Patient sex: M
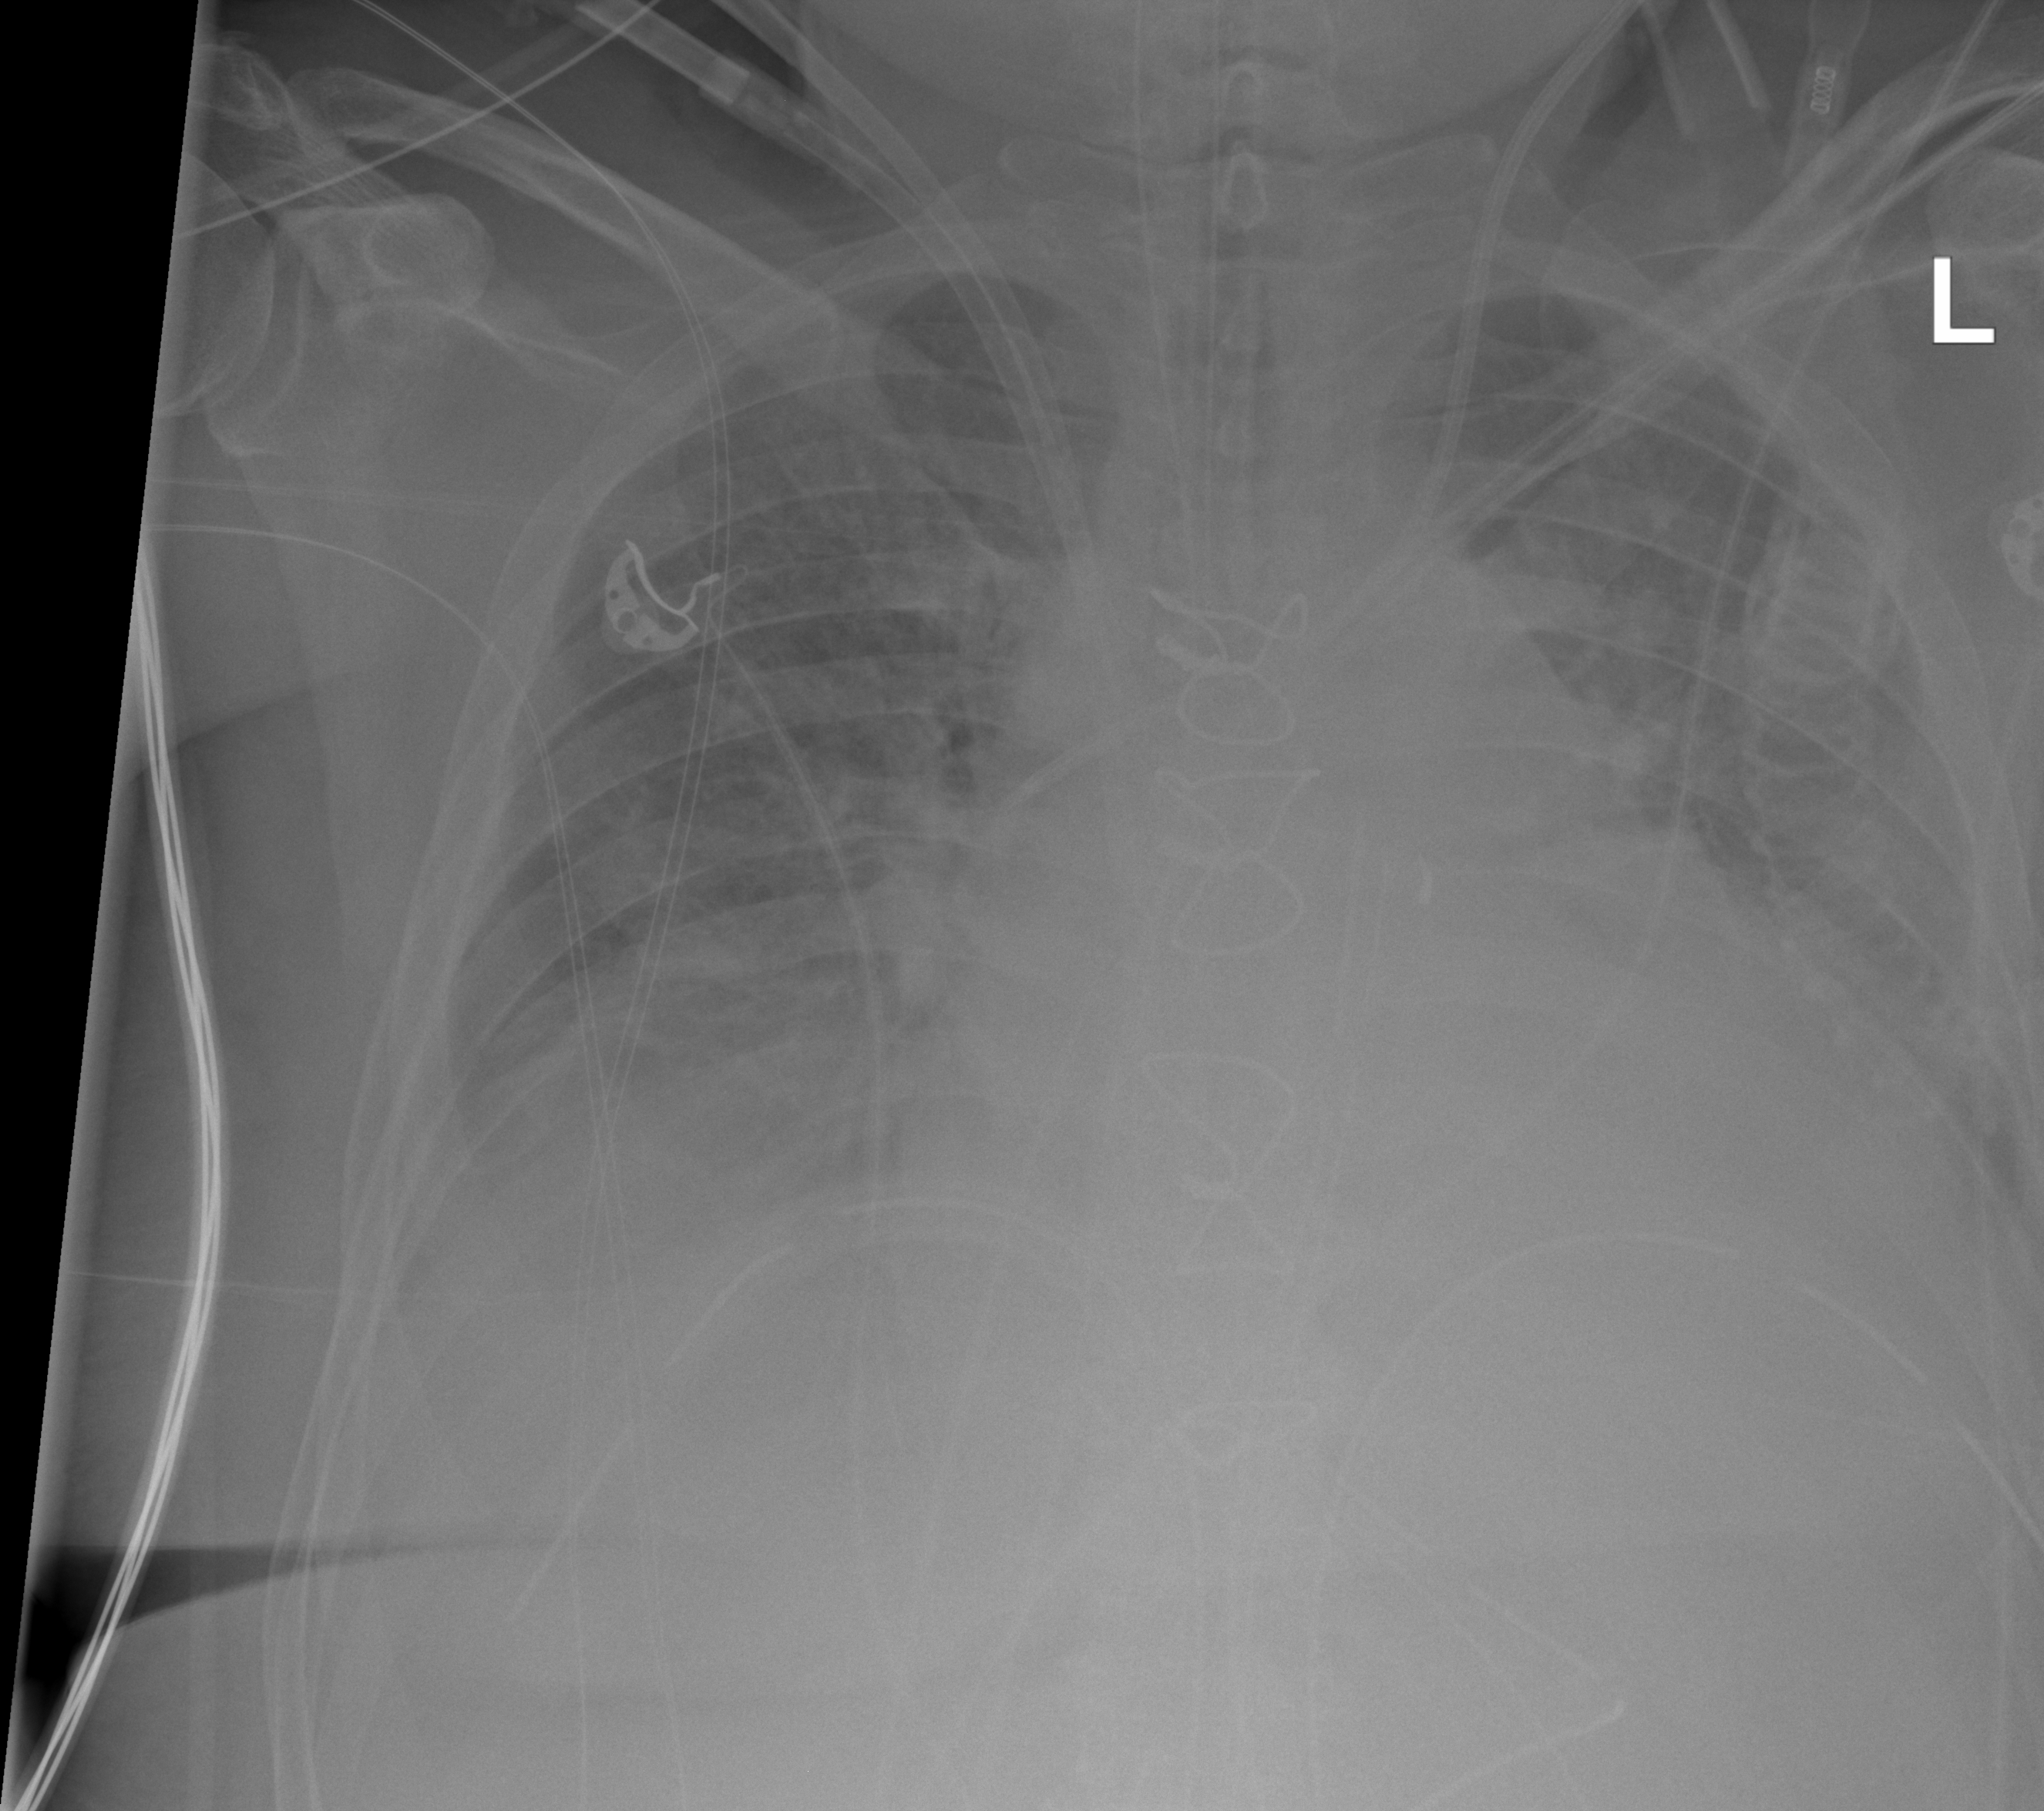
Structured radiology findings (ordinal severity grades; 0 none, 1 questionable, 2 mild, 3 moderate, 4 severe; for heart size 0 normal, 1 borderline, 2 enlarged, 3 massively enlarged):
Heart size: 2
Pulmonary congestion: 2
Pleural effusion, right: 2
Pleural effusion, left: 3
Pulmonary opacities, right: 2
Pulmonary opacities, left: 2
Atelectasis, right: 2
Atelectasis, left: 2